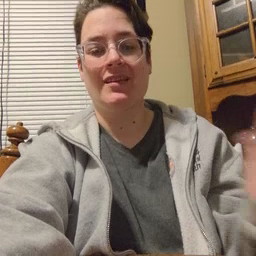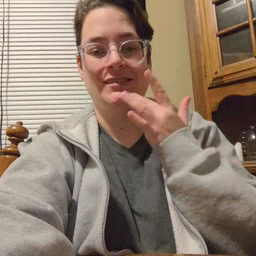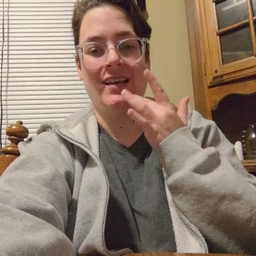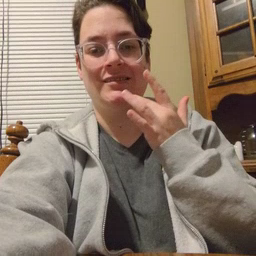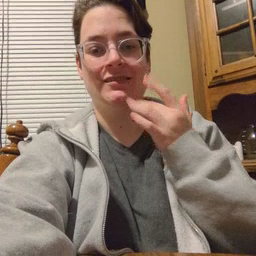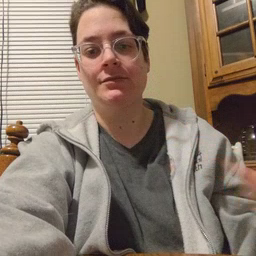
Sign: taste